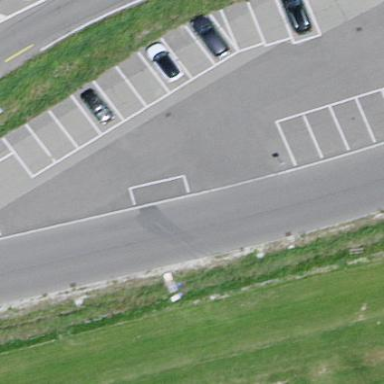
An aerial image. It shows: Parking area with surface.